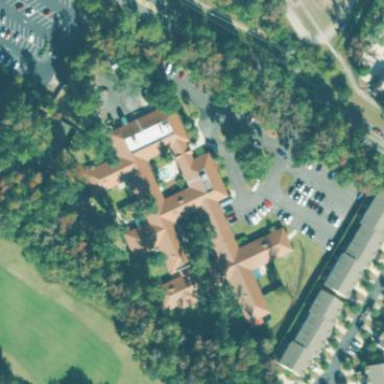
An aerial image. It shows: Healthcare facility identified as hospital.